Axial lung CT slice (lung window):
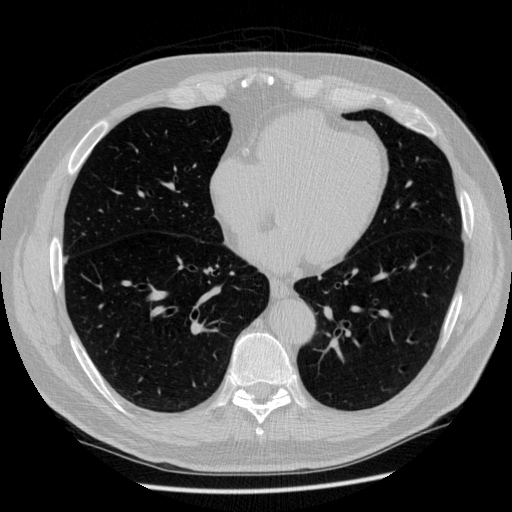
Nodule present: no